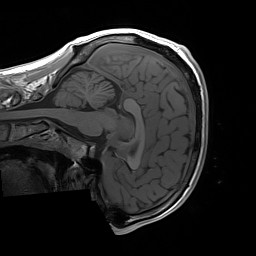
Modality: T1w
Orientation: sagittal